The plot is a time-scale (wavelet) decomposition of a bearing vibration signal. What is the most likely bearing condition (normal, inner_race, outer_race, ball)?
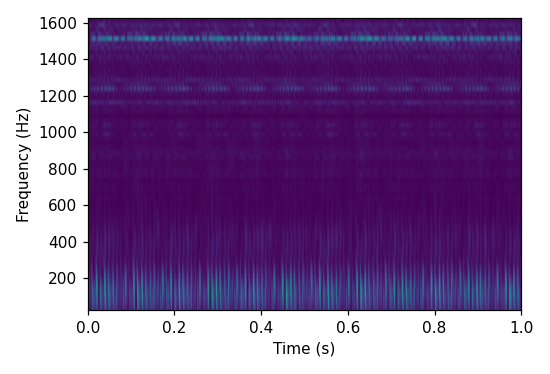
Answer: outer_race